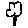
Label: tree